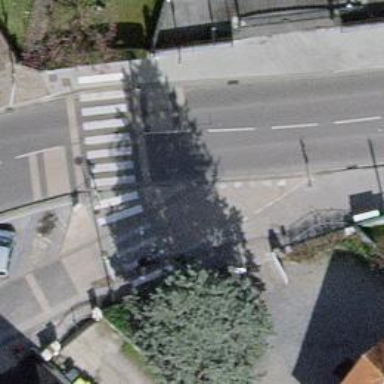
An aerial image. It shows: Uncontrolled zebra crossing on the road.